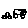
Label: car